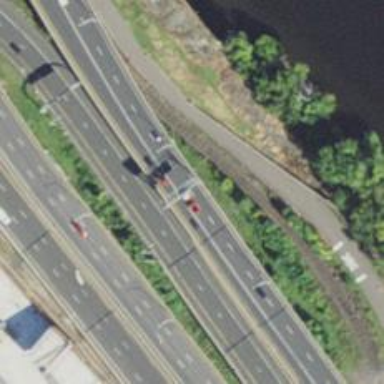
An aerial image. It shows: Motorway junction.